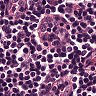
Metastatic tissue present: no